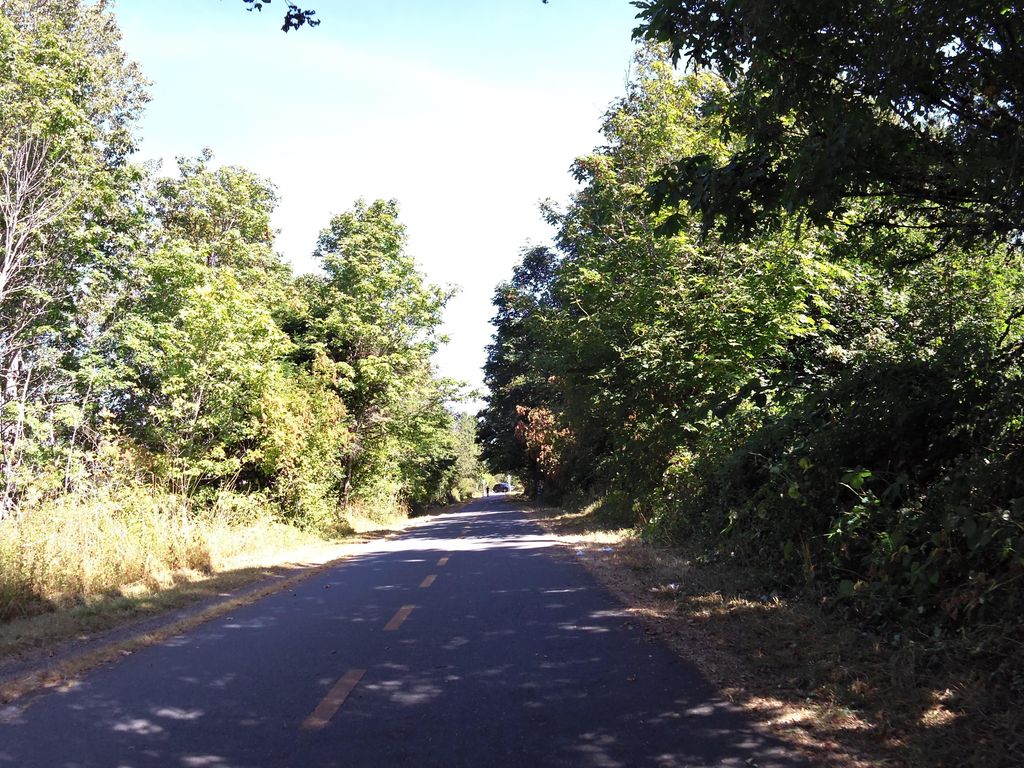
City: victoria